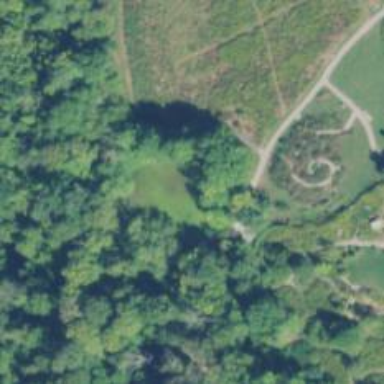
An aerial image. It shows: Path.